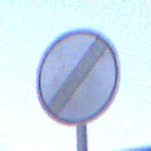
Verkehrszeichen: EndeSaemtlicherBegrenzungen
Umgebung: Outdoor, Suburban
Tageszeit: SunriseSunset
Wetter: PartlyCloudy
Licht: Natural
Jahreszeit: NotSpecified
Kontrast: LowContrast